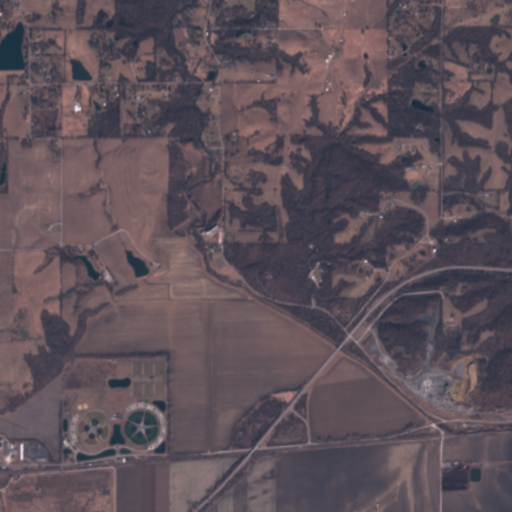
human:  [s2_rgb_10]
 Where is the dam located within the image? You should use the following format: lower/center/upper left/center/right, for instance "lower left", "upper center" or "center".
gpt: The dam is located in the upper left of the image.
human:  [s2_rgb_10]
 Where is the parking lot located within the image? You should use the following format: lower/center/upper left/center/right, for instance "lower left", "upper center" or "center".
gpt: The parking lot is located in the lower left of the image.
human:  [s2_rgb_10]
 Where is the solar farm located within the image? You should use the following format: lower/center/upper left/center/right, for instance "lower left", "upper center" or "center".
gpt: The solar farm is located in the lower left of the image.
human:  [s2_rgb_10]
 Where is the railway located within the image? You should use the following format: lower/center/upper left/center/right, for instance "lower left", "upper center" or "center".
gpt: The railway is located in the lower of the image.
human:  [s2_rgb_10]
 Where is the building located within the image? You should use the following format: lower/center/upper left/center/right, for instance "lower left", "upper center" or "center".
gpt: There is no building in the image.